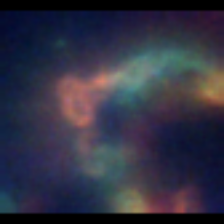
Taxon: Diatom_aggregate
Group: Diatoms